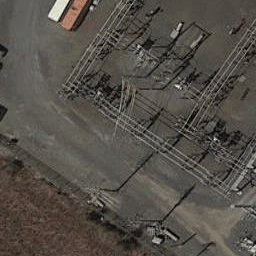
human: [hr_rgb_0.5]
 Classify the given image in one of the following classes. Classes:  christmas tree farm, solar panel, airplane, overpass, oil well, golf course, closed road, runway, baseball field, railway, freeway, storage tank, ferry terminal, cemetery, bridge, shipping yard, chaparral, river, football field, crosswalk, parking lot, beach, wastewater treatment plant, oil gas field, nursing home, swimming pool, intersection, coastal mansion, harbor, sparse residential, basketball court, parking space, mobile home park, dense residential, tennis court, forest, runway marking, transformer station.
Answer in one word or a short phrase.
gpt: transformer station